Question: I have a <URL> with 2 data series - 'Row A' and 'Row B':

Here is the very simple test code - just open it in the browser and it will work:
'''
<!DOCTYPE HTML>
<html>
<head>
<script type="text/javascript" src="https://ajax.googleapis.com/ajax/libs/jquery/1/jquery.min.js"></script>
<script type="text/javascript" src="https://www.google.com/jsapi?autoload={'modules':[{'name':'visualization','version':'1','packages':['corechart']}]}"></script>
<script type="text/javascript">
var data = {"rows":[
{"c":[{"v":"C"},{"v":-43},{"v":-42}]},
{"c":[{"v":"D"},{"v":-49},{"v":-39}]},
{"c":[{"v":"E"},{"v":-49},{"v":-48}]},
{"c":[{"v":"F"},{"v":-50},{"v":-49}]},
{"c":[{"v":"G"},{"v":-57},{"v":-56}]}],
"cols":[
{"p":{"role":"domain"},"label":"MEASUREMENT","type":"string"},
{"p":{"role":"data"},"label":"Row A","type":"number"},
{"p":{"role":"data"},"label":"Row B","type":"number"}]};
function drawCharts() {
var x = new google.visualization.DataTable(data);
var options = {
title: 'How to add tooltips?',
width: 800,
height: 600
};
var chart = new google.visualization.LineChart(document.getElementById('test'));
chart.draw(x, options);
}
$(function() {
google.setOnLoadCallback(drawCharts);
});
</script>
</head>
<body>
<div id="test"></div>
</body>
</html>
'''
I would like to add <URL> to each data point, which would for example display:
> Row A: x=D y=-49
on mouse hover. And I can not use 'dataTable.addColumn', because my chart is generated at once by a perl script and I just use a 'data' Object with 'cols' and 'rows' as above.
Does anybody please know, how to do it here?
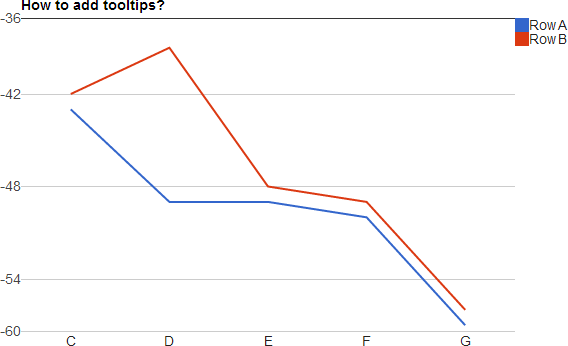
Answer: You can use a DataView to create the tooltip columns for you. This code snippet will dynamically create a tooltip column in the DataView for every data series:
'''
var columns = [0];
for (var i = 1; i < x.getNumberOfColumns(); i++) {
columns.push(i);
columns.push({
type: 'string',
properties: {
role: 'tooltip'
},
calc: (function (j) {
return function (dt, row) {
return dt.getColumnLabel(j) + ': x=' + dt.getValue(row, 0) + ' y=' + dt.getValue(row, j)
}
})(i)
});
}
var view = new google.visualization.DataView(x);
view.setColumns(columns);
'''
See the working example here: <URL>